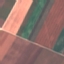
Land use / land cover class: AnnualCrop